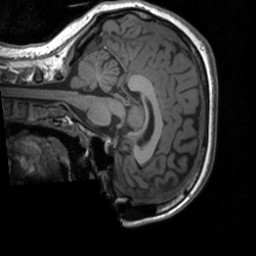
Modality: T1w
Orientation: sagittal
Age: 21
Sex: female
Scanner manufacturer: siemens
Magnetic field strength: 3 T
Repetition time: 1.9 s
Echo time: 0.00226 s